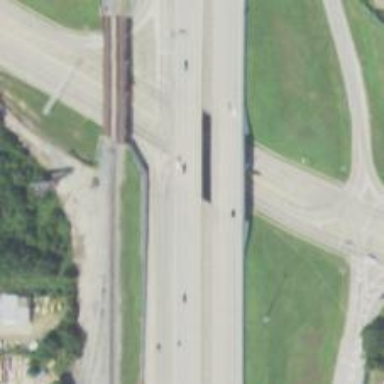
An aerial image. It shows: Bridge over motorway.